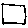
Label: square